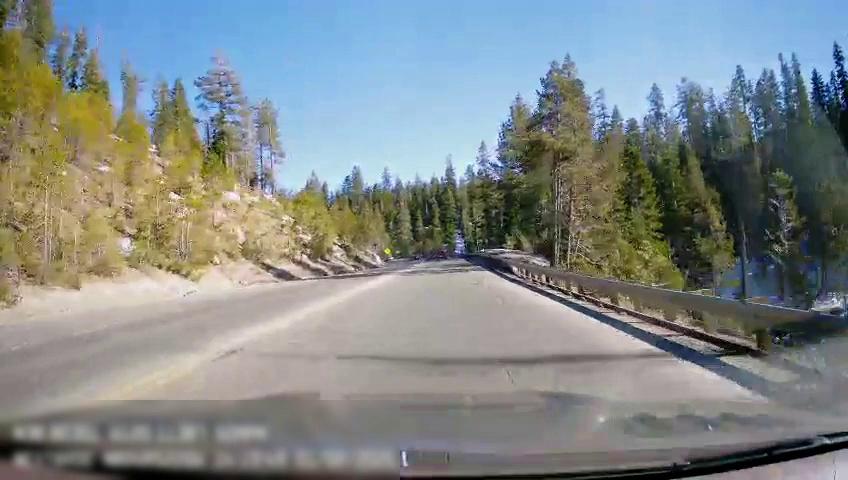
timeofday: Day
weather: Sunny
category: Drivable Space